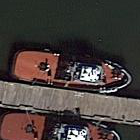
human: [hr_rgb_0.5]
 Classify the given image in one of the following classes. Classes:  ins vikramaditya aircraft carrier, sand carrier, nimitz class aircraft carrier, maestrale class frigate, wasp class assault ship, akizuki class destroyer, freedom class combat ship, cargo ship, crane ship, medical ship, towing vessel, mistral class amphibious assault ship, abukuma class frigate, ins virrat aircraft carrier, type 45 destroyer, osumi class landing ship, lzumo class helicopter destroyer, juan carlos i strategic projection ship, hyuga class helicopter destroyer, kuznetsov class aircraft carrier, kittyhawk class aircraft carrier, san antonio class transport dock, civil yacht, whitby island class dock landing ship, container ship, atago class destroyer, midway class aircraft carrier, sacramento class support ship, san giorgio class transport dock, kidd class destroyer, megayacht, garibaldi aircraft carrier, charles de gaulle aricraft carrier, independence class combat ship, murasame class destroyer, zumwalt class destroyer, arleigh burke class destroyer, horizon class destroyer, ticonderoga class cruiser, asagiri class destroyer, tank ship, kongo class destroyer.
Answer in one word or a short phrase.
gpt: Towing vessel